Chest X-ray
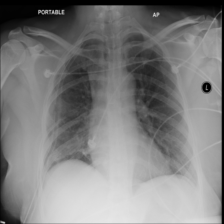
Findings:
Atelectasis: negative
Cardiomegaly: negative
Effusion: negative
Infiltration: negative
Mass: positive
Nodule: negative
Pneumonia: negative
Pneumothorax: negative
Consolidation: negative
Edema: negative
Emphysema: negative
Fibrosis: negative
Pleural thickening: negative
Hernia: negative